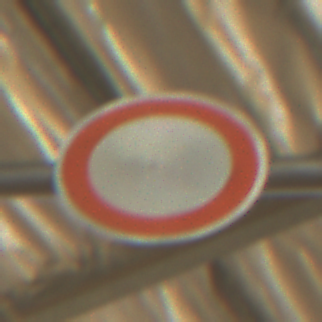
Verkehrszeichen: VerbotFahrzeugeAllerArt
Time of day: MorningAfternoon
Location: Roofed (Special)
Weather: NotSpecified
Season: NotSpecified
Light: Artificial